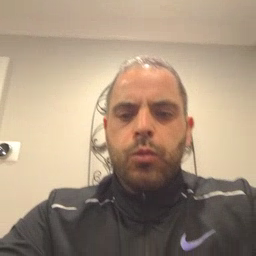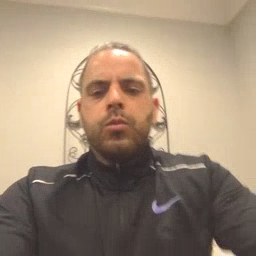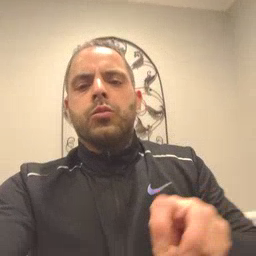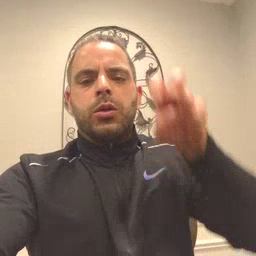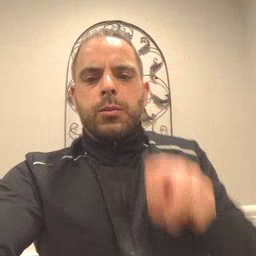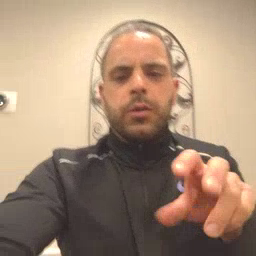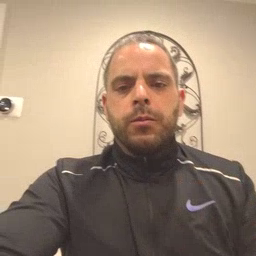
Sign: jump